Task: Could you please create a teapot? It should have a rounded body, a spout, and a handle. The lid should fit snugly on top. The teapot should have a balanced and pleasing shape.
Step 56:
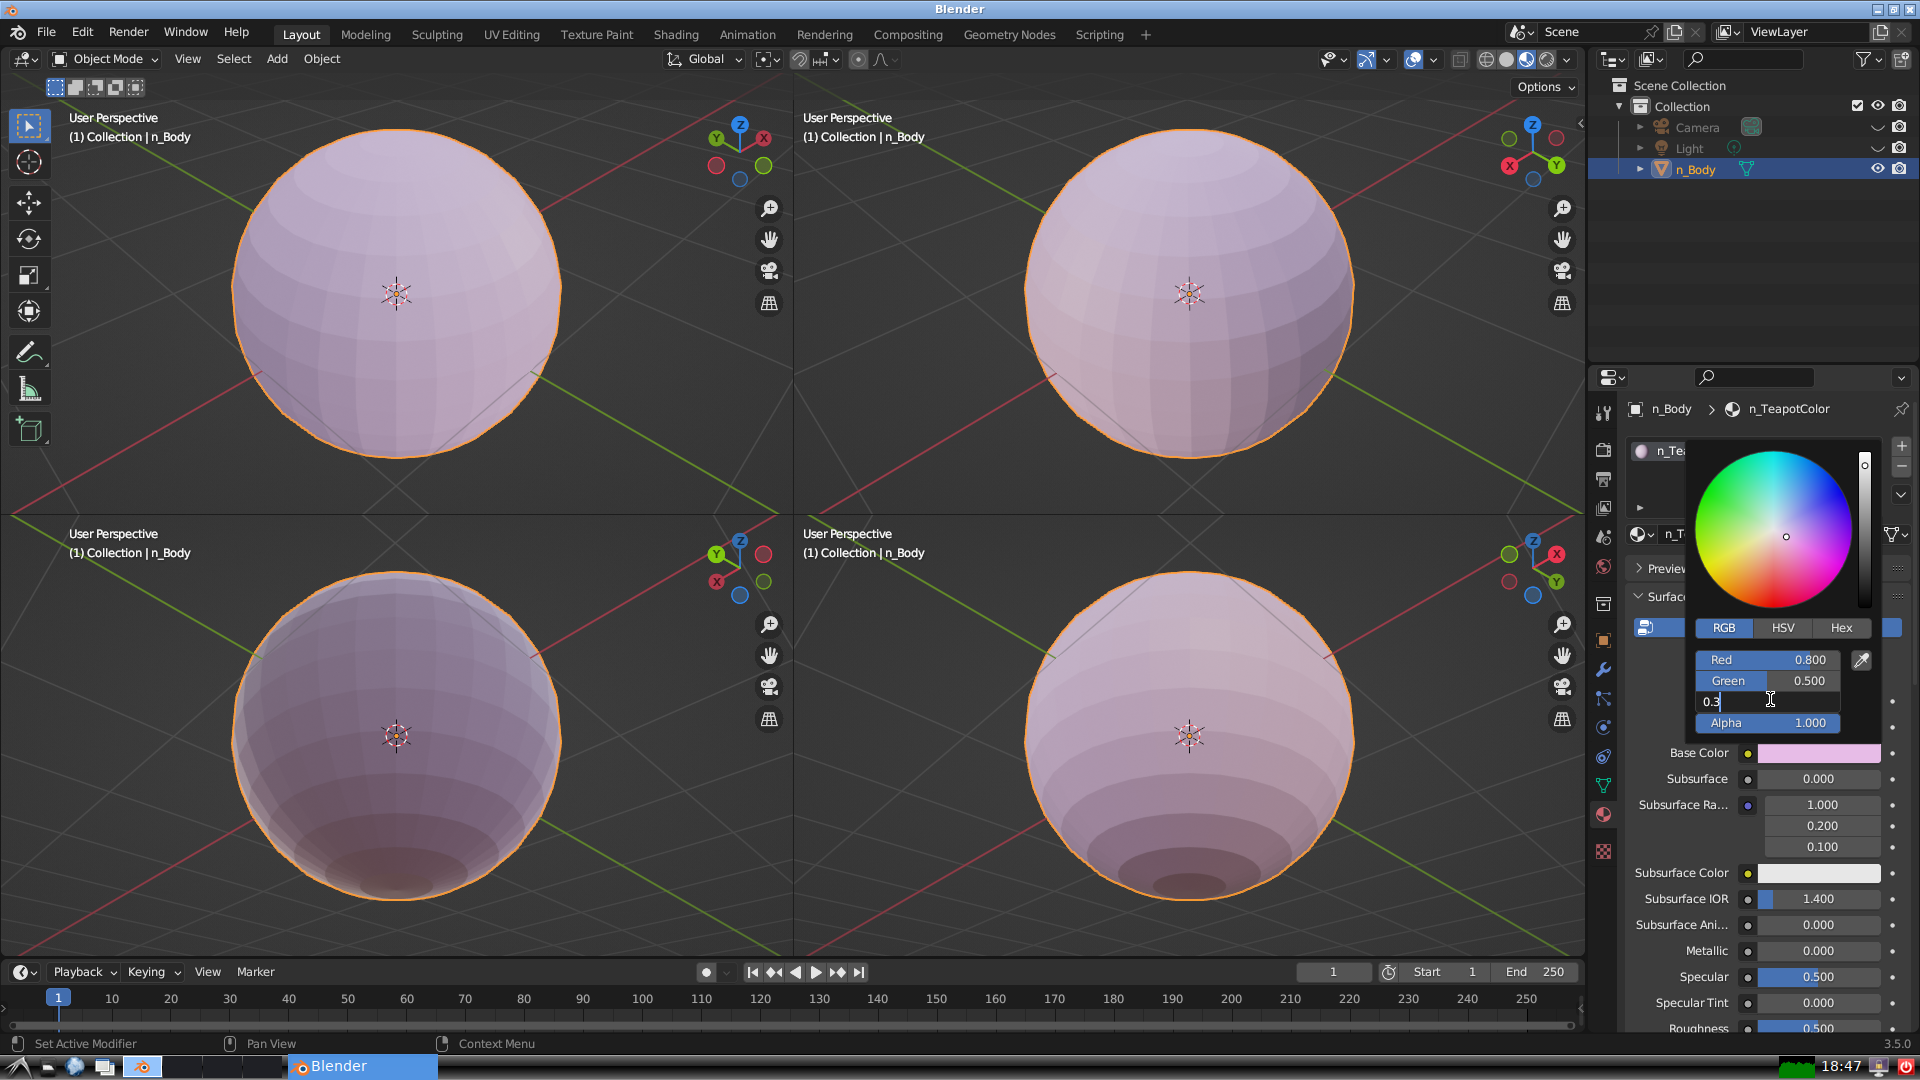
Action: {"key_press": ['Return']}